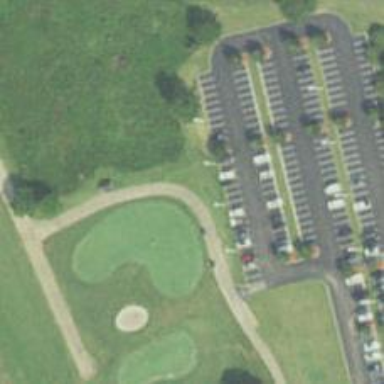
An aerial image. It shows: Path for golf carts.